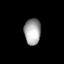
Tissue: lung
Cell type: Epithelial cells
Senescence score: 0.1604
Nuclear area (px): 420
Mean DAPI intensity: 166.971